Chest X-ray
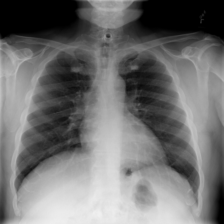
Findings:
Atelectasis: negative
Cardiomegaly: negative
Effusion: negative
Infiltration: positive
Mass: negative
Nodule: negative
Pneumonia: negative
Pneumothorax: negative
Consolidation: negative
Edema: negative
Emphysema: negative
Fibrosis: negative
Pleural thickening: negative
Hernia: negative